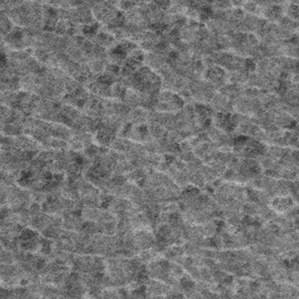
Label: frost